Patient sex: F
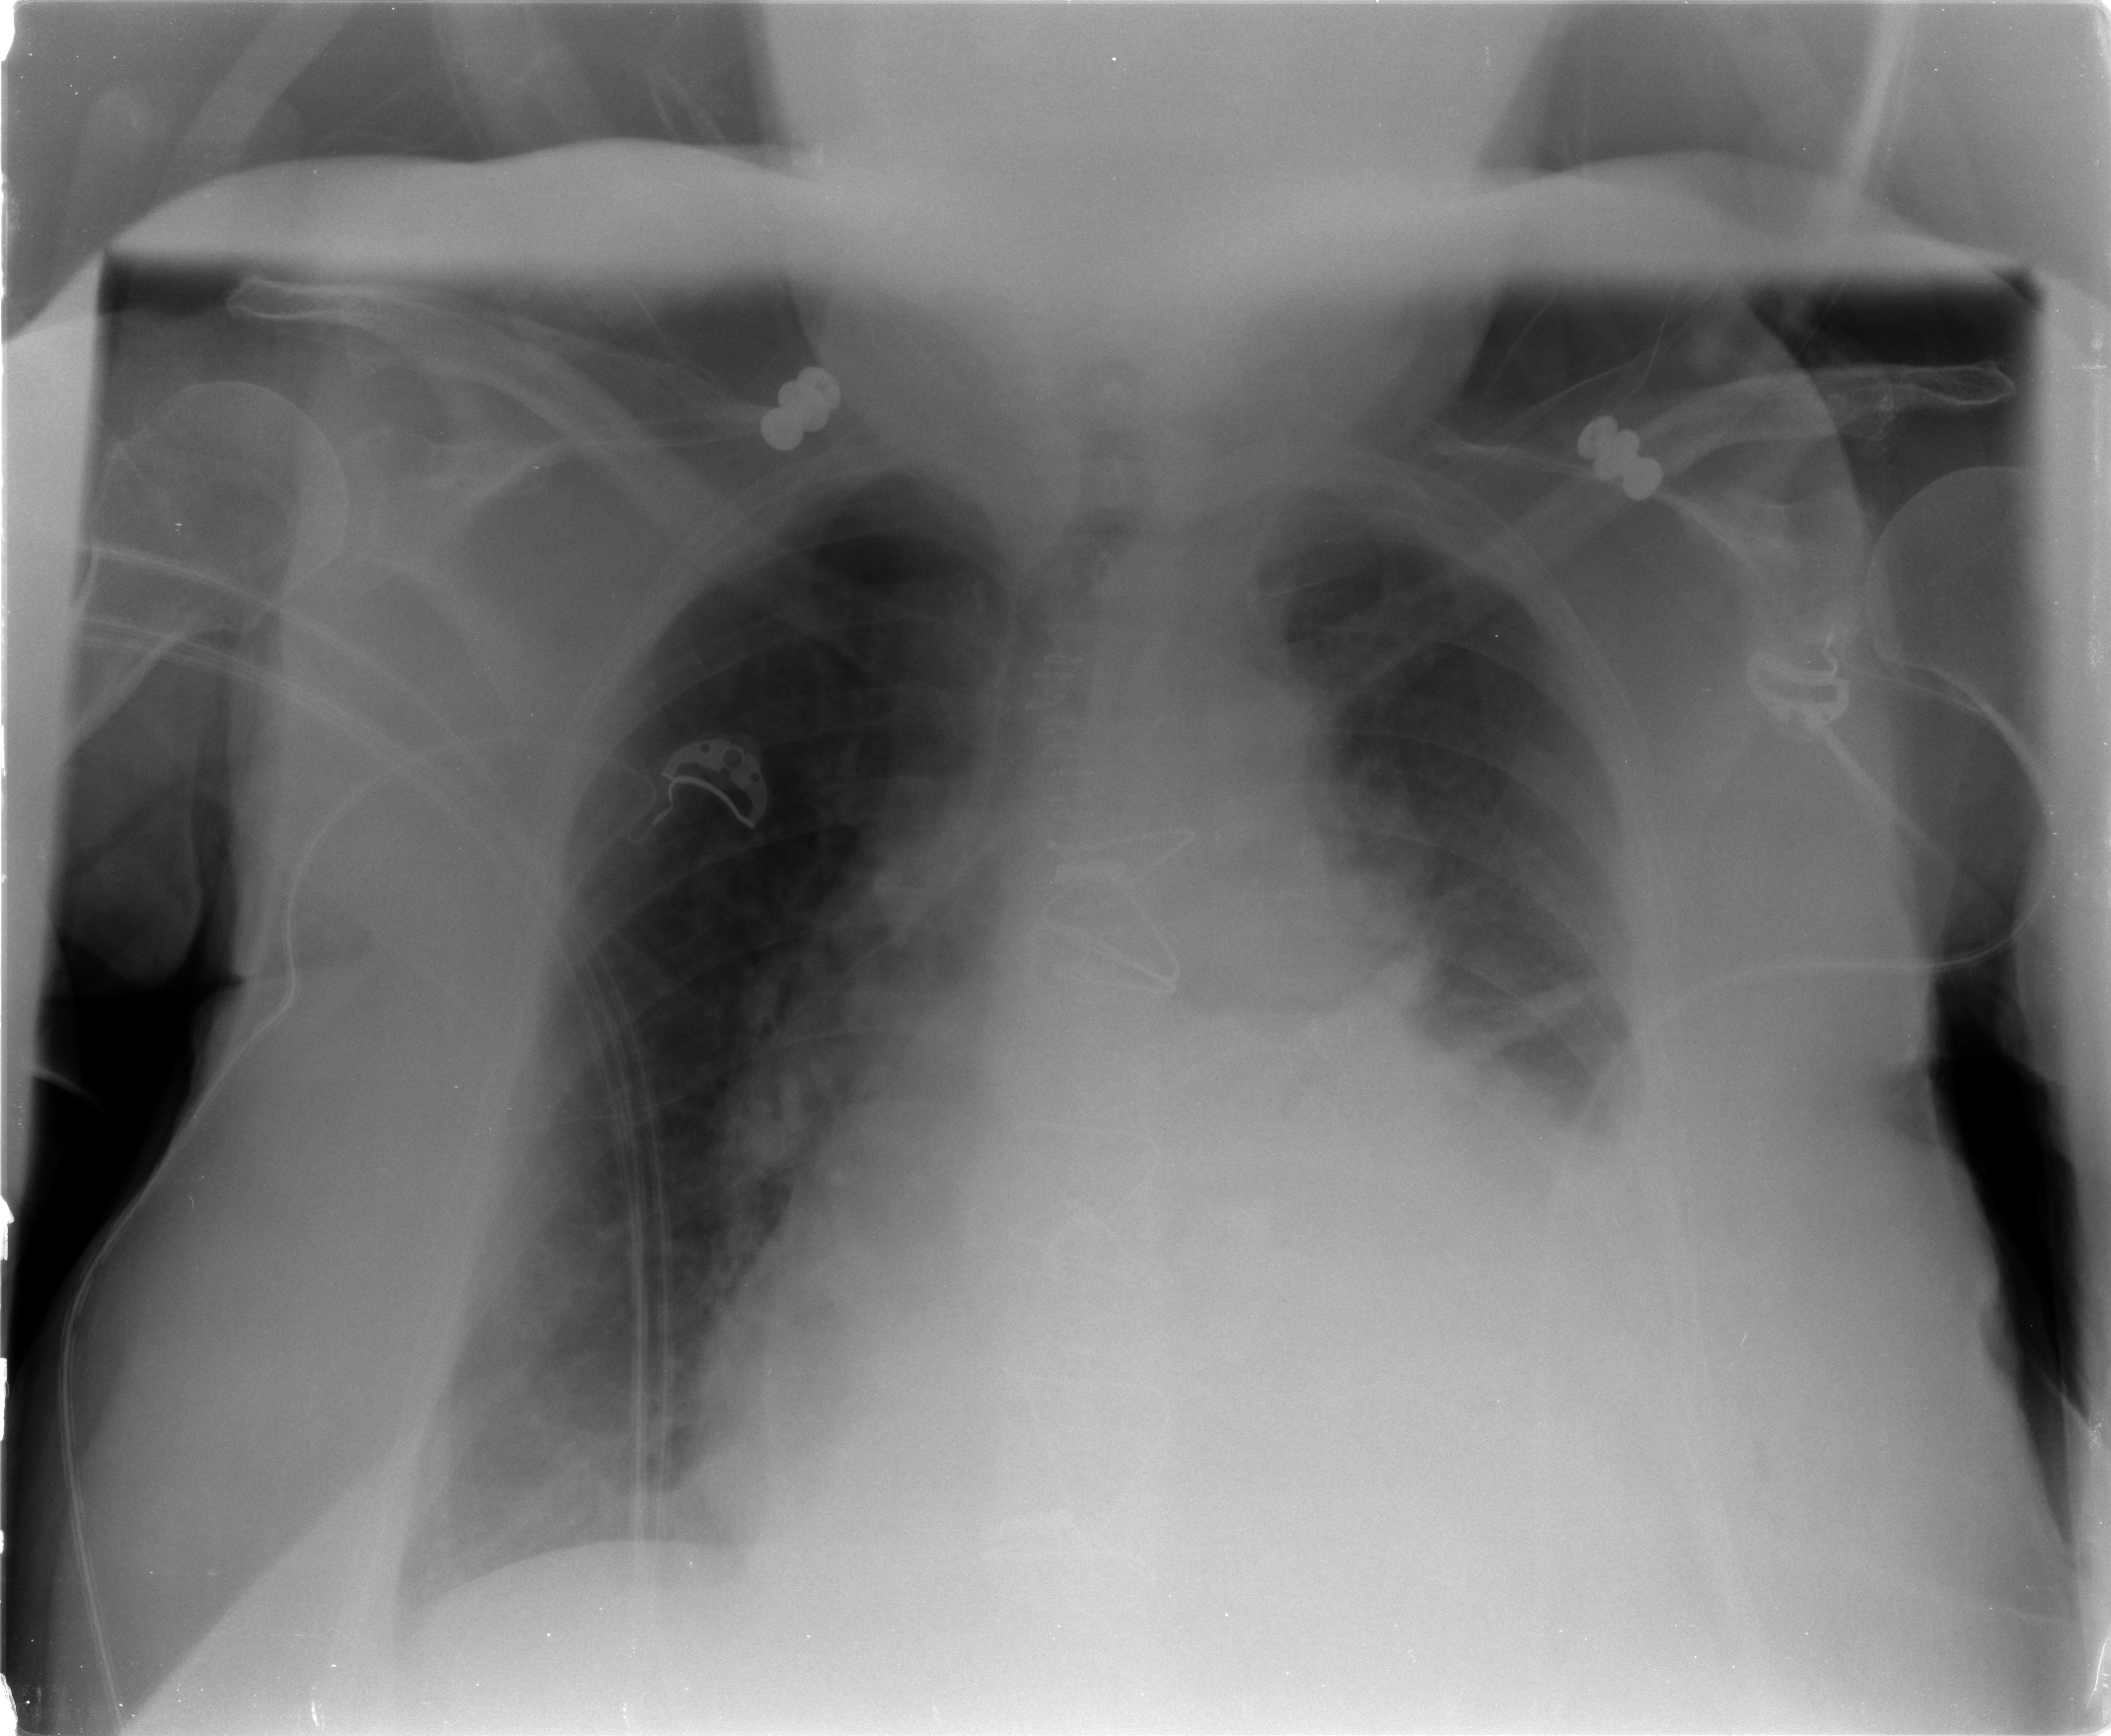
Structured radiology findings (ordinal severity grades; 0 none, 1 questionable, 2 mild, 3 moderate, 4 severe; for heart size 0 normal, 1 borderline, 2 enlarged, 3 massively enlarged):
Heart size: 3
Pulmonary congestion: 2
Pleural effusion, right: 2
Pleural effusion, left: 3
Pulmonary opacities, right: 2
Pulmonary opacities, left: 1
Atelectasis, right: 2
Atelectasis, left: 3